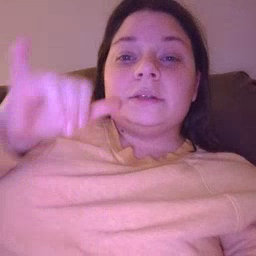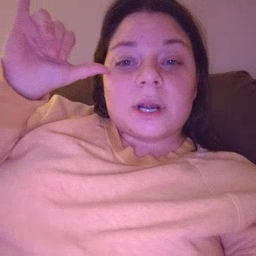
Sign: yesterday